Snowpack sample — Buffalo Mountain, Silverthorne, Colorado, USA (1/25/25, 10:11 AM MST)
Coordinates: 39.6222, -106.1139
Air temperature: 22 °F
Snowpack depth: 110 cm
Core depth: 30 cm
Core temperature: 42.8 °F
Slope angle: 12°, slope face: 102°
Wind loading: high
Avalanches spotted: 0
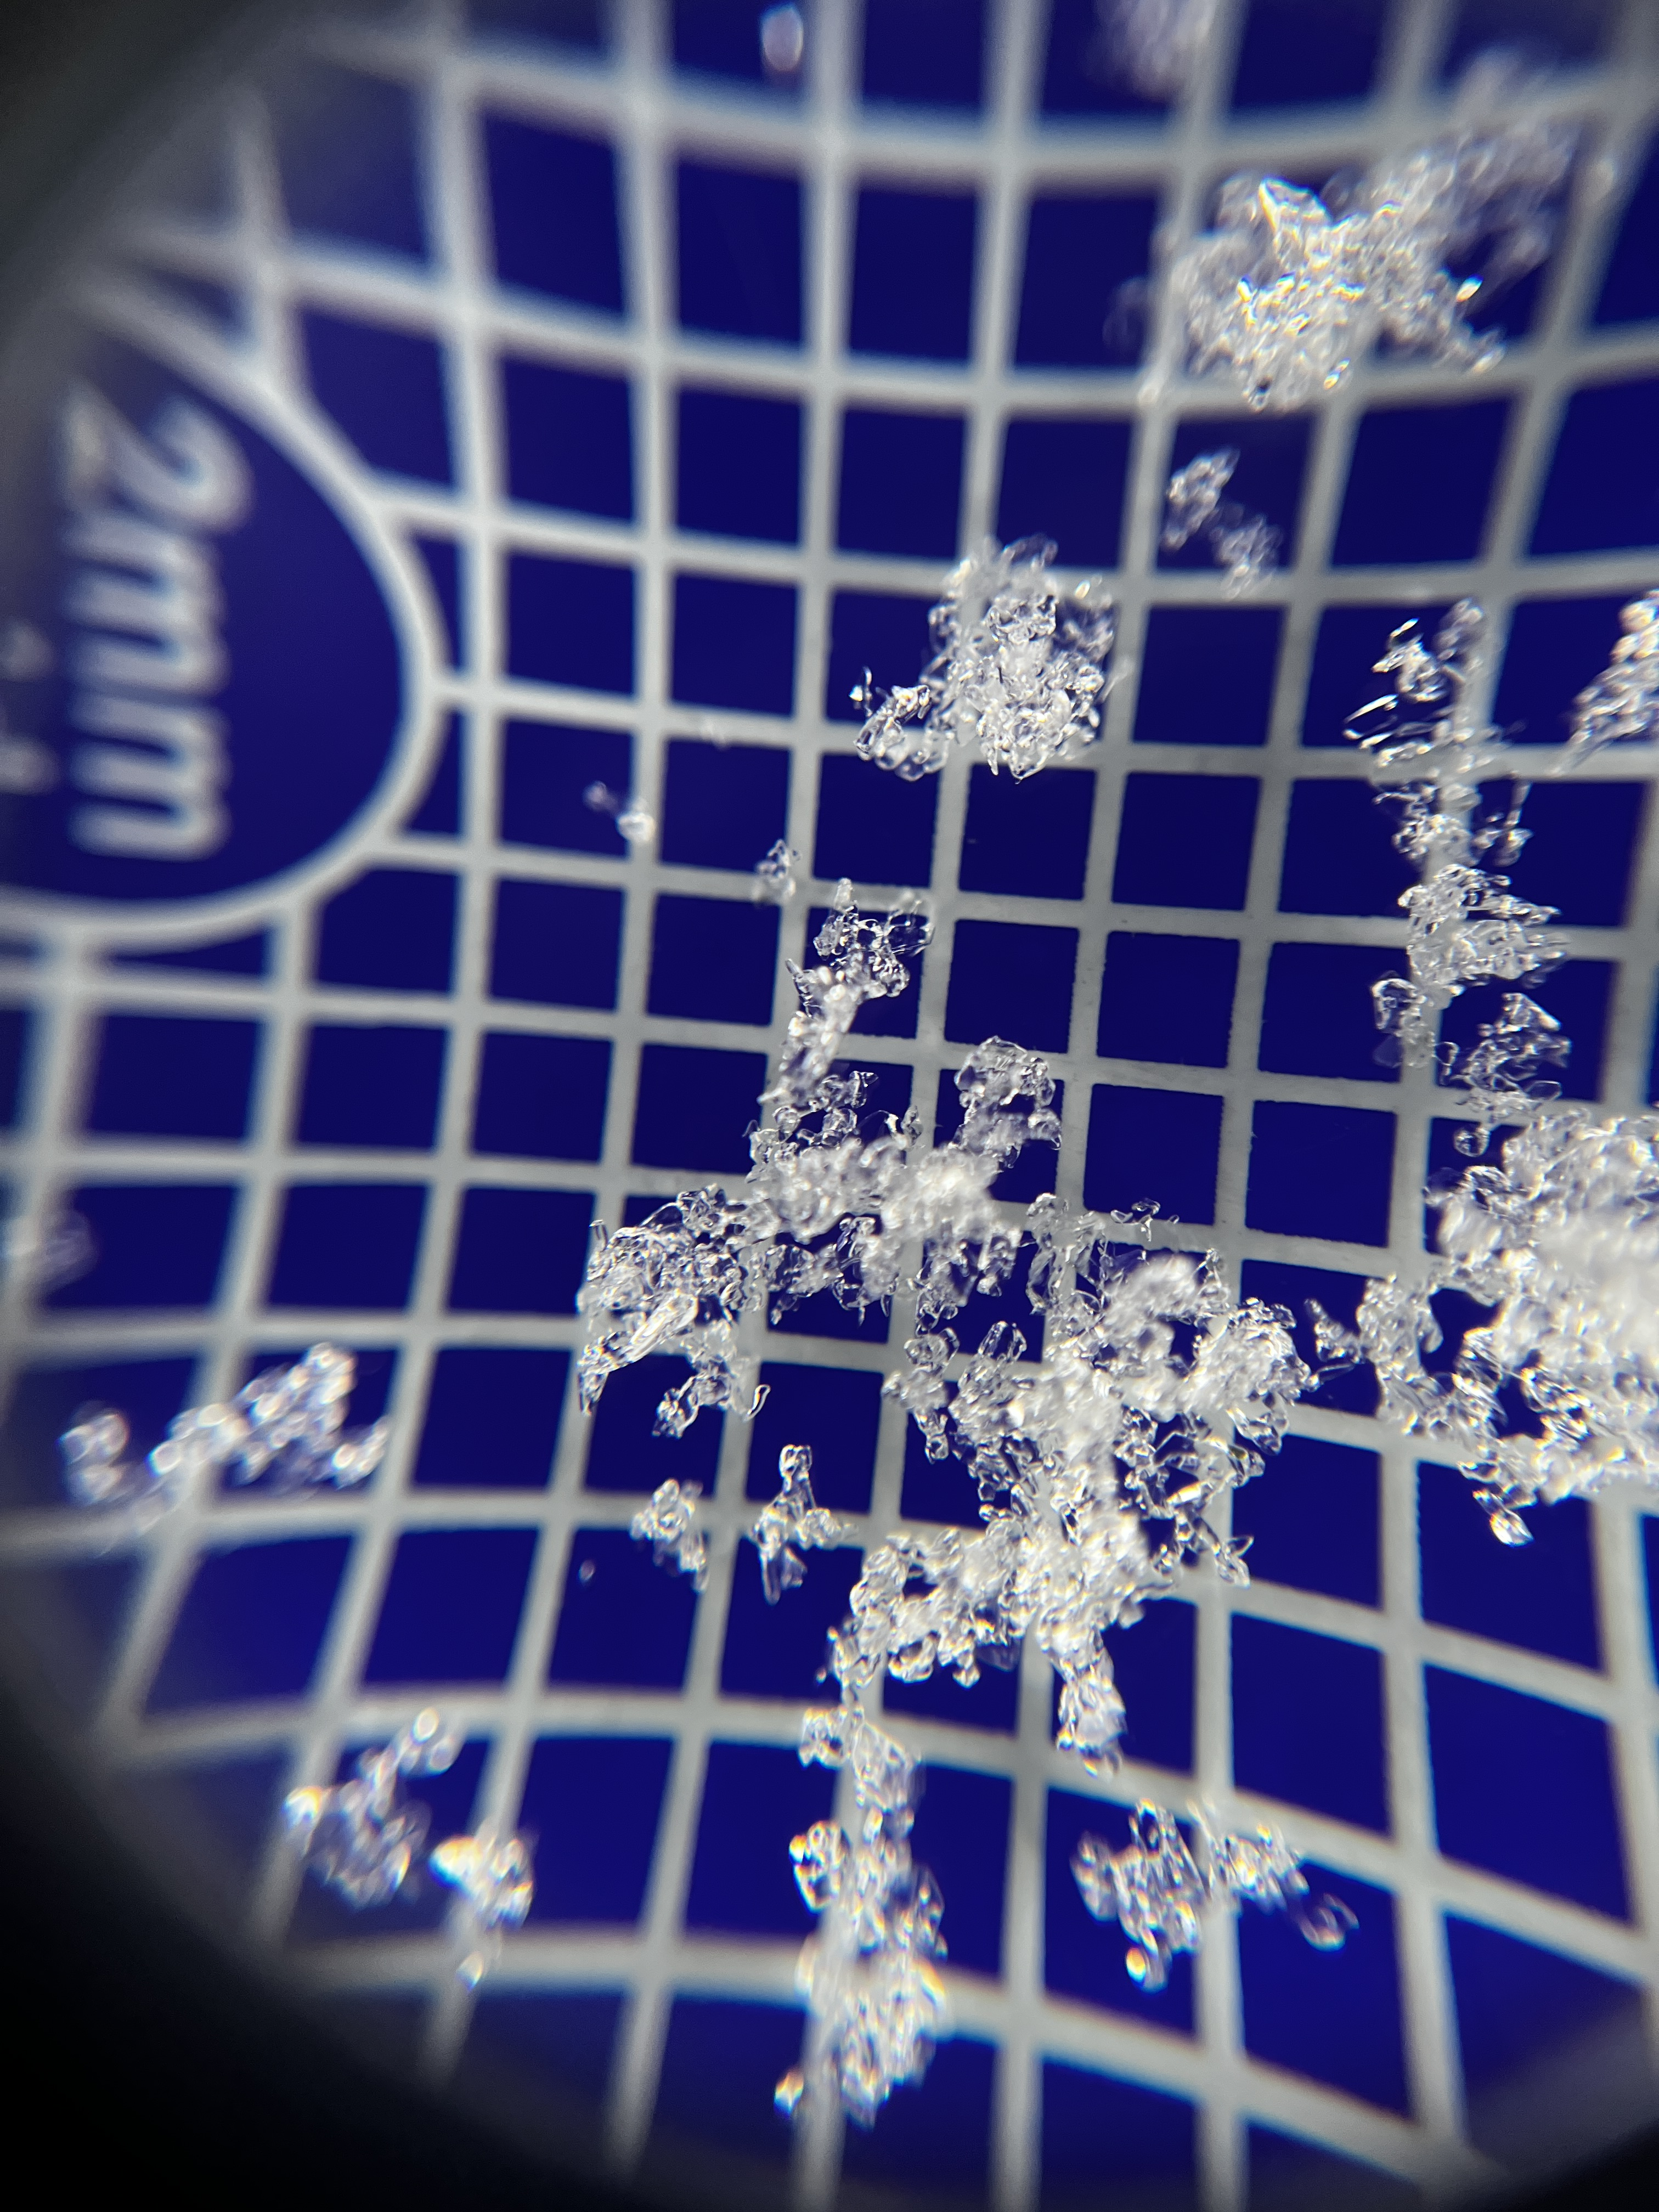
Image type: magnified_profile
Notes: No avalanches nearby, collected on the outskirts of a fire break 15 meters from the treeline, on way to Buffalo and Red Mountain